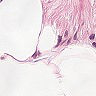
Metastatic tissue present: no